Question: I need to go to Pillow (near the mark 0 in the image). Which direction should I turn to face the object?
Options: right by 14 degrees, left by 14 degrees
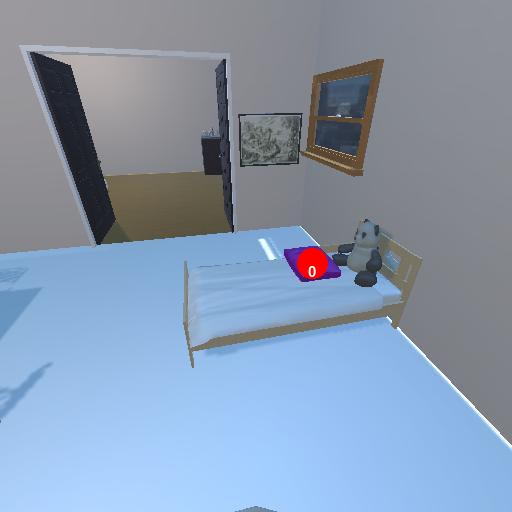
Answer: right by 14 degrees